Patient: sex F, age 71
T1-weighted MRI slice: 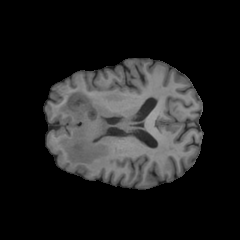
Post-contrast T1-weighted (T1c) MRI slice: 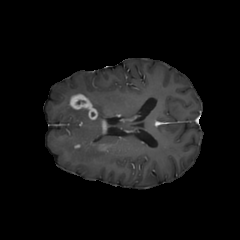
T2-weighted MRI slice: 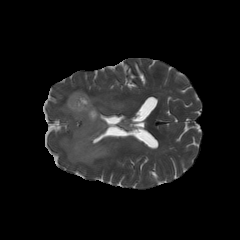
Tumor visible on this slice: yes
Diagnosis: Glioblastoma, IDH-wildtype
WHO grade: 4